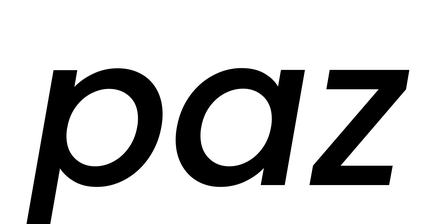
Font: Poppins-MediumItalic